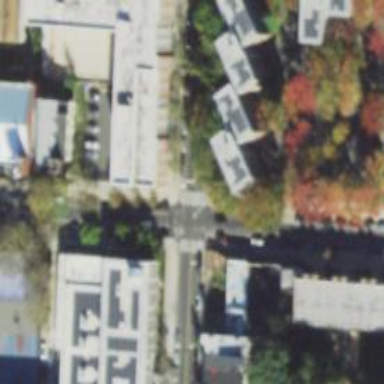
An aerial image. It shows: Residential road with separate asphalt sidewalk.